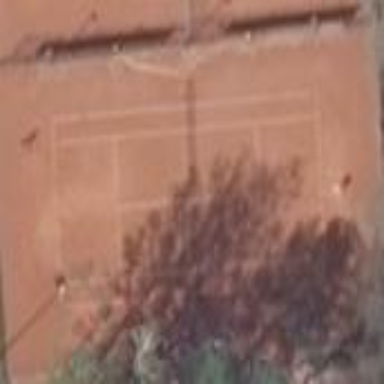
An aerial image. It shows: Clay tennis court in leisure land pitch.